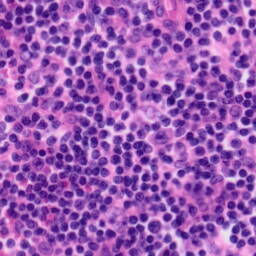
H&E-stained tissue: Tonsil